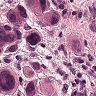
Metastatic tissue present: yes